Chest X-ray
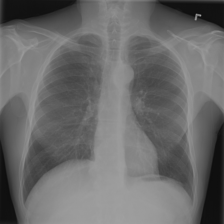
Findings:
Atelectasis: negative
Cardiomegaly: negative
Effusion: negative
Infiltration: negative
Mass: negative
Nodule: negative
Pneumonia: negative
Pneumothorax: negative
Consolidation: negative
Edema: negative
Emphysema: negative
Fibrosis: negative
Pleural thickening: negative
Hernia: negative